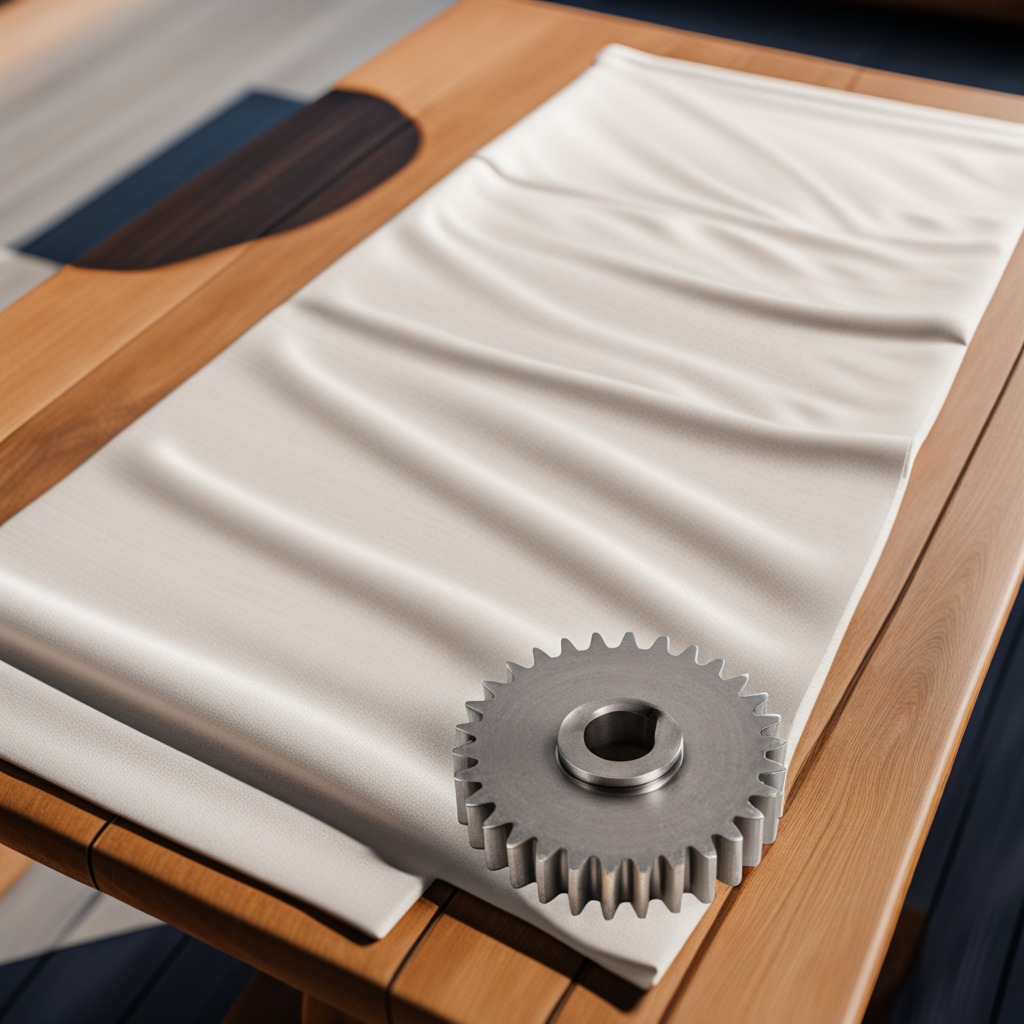
A steel gear with teeth is lying on a clean wooden table in an outdoor workshop during daytime bright natural light soft shadows worn but beneath the cloth.